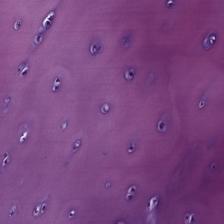
Label: Non-Tumor